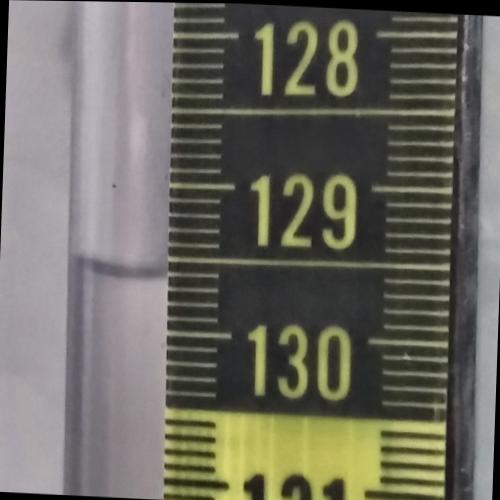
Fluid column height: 129.6 cm